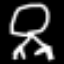
Label: frog